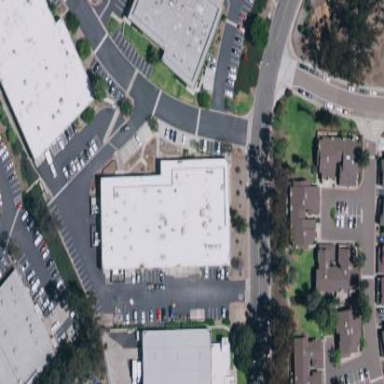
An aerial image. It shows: Industrial building.